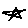
Label: star